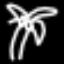
Label: palm tree